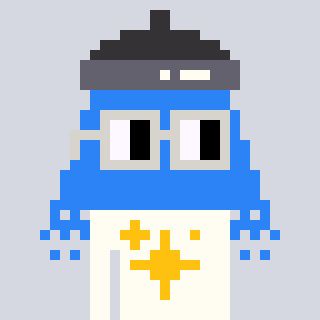
a pixel art character with square light gray glasses, a shower-shaped head and a grayscale-colored body on a cool background